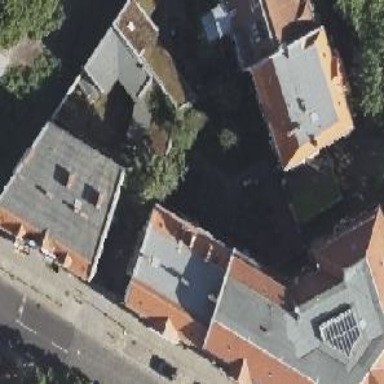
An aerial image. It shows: Apartment building with double saltbox roof shape.